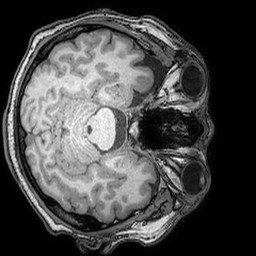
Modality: T1w
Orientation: axial
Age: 46
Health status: ill
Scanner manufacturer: philips
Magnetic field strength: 3 T
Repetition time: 0.007 s
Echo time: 0.003501 s